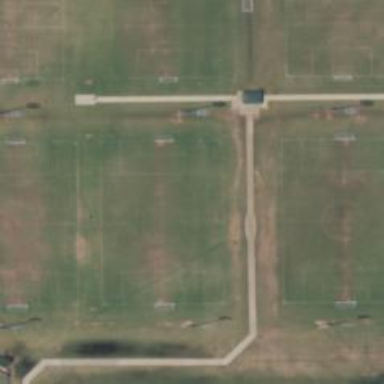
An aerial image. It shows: Soccer pitch for leisureland activities.